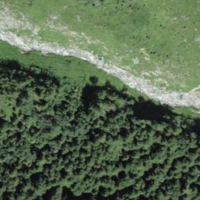
EUNIS habitat code: 43
Species observed at this site:
Dryas octopetala